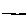
Label: line